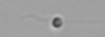
Label: nanoplankton_mix